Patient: sex M, age 64
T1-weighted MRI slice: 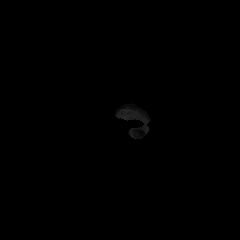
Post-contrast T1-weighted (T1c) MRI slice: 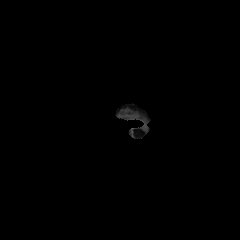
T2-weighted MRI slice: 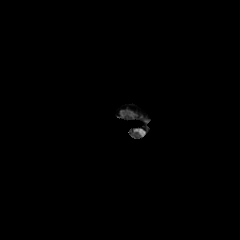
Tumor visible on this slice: no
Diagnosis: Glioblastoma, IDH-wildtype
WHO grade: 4